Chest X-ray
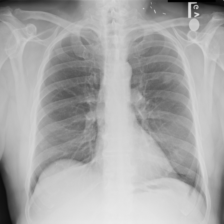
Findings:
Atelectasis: negative
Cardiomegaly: negative
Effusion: negative
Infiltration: negative
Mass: negative
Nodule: negative
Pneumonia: negative
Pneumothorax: negative
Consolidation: negative
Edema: negative
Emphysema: negative
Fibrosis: negative
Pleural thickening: negative
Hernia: negative